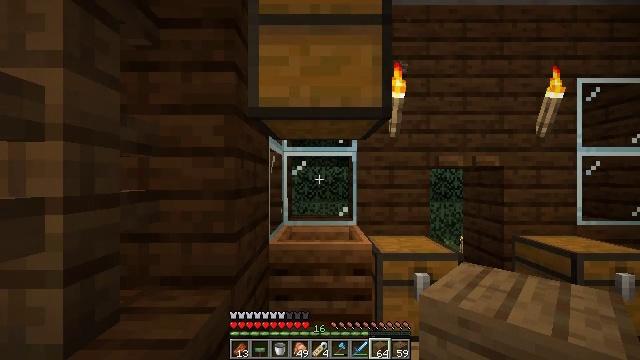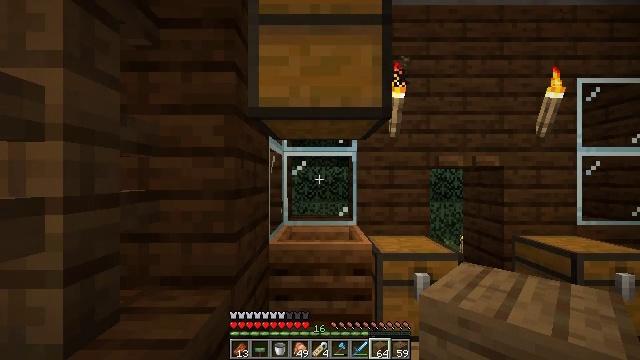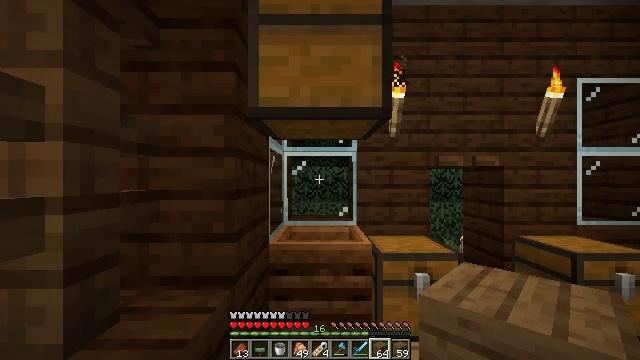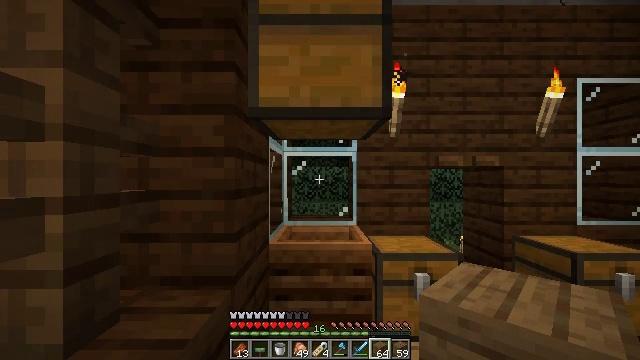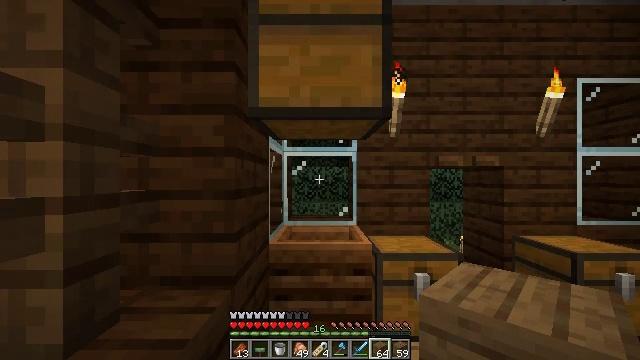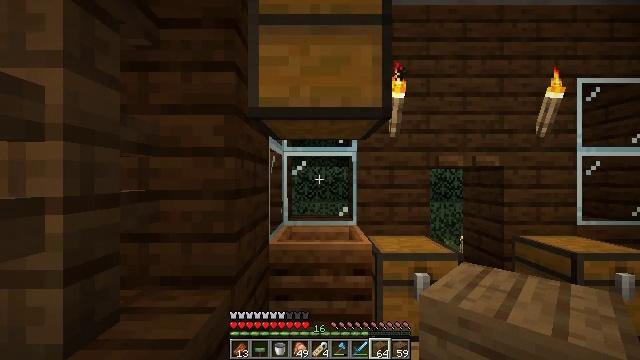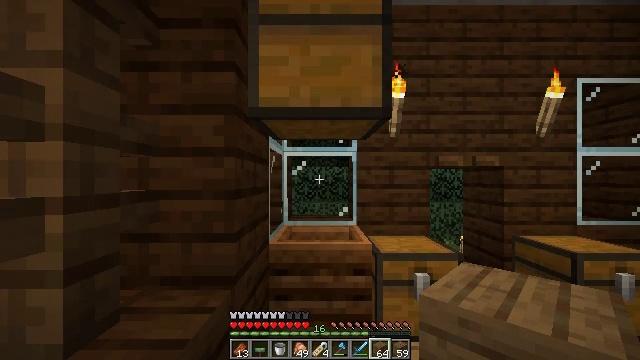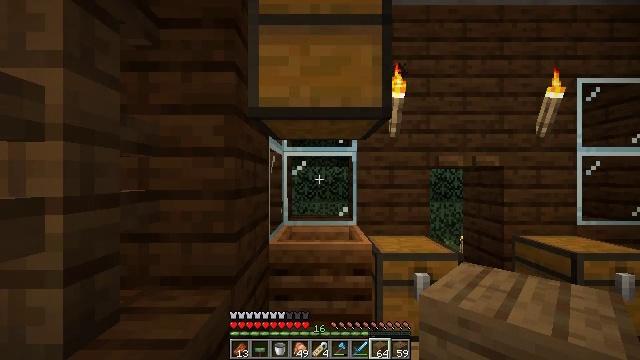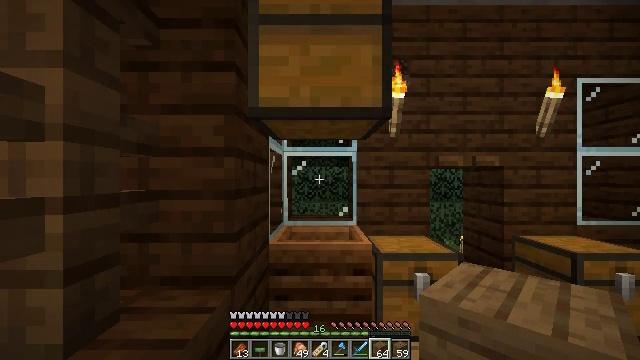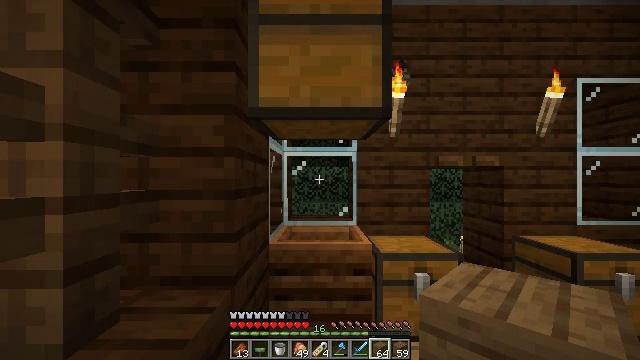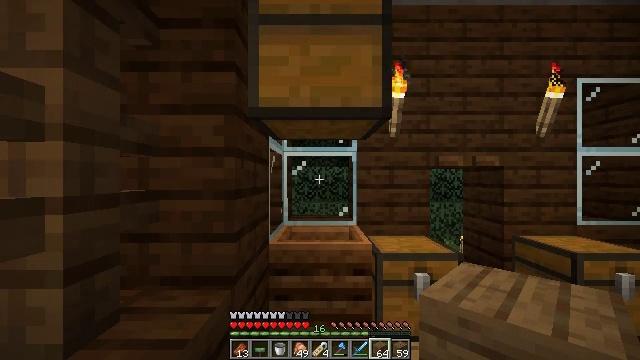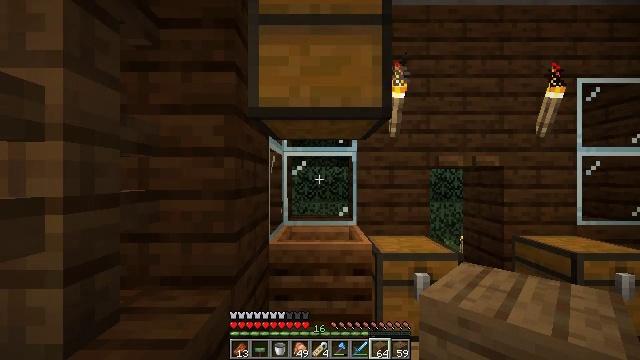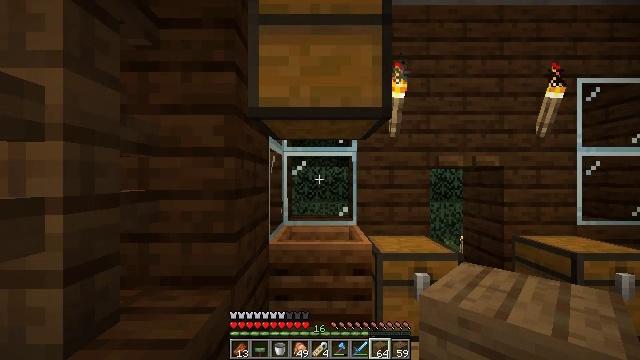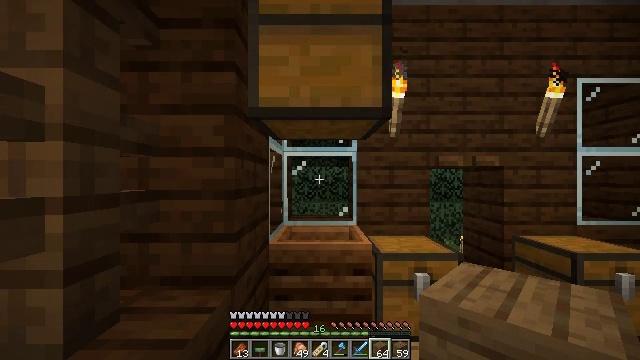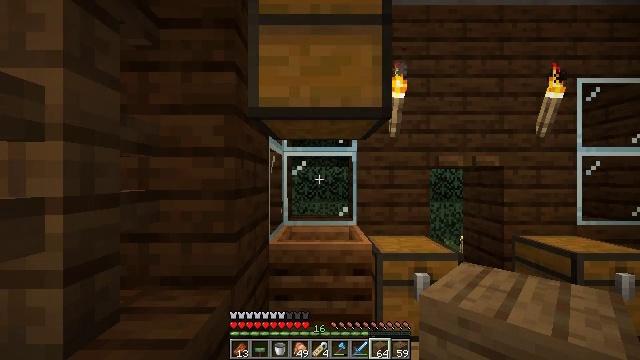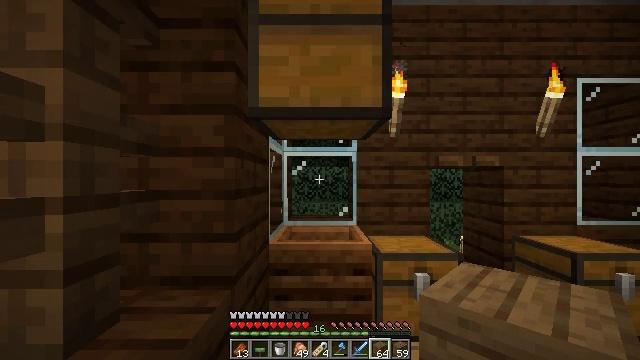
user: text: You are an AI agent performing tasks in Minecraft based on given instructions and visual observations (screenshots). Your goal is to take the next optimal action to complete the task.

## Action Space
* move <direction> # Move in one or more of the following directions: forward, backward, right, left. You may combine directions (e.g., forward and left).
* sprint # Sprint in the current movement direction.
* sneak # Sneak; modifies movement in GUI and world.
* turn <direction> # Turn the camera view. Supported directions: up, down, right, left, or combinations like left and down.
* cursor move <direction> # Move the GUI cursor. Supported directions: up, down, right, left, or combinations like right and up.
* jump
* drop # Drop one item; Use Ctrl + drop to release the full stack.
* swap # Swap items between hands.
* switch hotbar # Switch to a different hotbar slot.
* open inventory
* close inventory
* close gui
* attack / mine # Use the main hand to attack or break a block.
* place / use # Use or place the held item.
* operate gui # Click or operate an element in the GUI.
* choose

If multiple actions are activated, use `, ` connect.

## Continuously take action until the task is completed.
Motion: motion action
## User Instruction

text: Interact with the crafting table to create a spruce pressure plate.
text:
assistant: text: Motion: no_op
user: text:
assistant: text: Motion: no_op
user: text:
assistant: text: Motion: no_op
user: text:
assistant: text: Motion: no_op
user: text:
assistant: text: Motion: no_op
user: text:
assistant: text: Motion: no_op
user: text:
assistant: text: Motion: no_op
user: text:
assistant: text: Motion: no_op
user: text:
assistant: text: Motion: no_op
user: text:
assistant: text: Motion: no_op
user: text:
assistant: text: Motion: no_op
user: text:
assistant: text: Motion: no_op
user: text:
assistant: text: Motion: no_op
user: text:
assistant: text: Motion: no_op
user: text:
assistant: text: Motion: no_op
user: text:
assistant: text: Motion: no_op
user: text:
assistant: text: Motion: no_op
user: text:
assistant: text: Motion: no_op
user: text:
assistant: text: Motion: no_op
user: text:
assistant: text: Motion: no_op
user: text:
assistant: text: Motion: no_op
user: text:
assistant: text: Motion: no_op
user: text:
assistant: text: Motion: no_op
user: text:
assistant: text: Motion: no_op
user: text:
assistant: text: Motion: no_op
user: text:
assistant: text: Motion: no_op
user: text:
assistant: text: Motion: no_op
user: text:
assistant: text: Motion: no_op
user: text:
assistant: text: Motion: no_op
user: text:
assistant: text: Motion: no_op